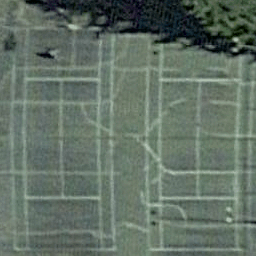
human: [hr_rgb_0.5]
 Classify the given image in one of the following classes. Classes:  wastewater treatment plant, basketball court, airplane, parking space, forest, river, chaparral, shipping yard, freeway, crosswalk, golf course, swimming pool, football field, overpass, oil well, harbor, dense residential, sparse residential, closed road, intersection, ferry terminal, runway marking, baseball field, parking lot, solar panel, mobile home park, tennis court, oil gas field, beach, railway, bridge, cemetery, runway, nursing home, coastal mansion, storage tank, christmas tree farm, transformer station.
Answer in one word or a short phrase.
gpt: tennis court